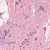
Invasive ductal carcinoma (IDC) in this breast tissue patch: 1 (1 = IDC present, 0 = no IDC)